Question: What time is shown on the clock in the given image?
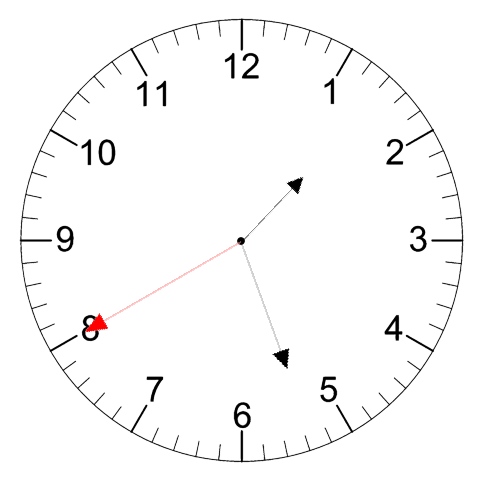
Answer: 01:26:40